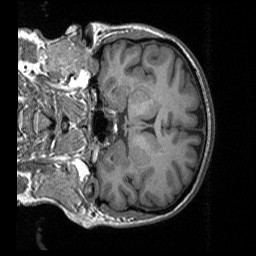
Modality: T1w
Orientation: coronal
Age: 41
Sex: female
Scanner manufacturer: siemens
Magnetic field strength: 3 T
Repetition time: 1.9 s
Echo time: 0.00252 s